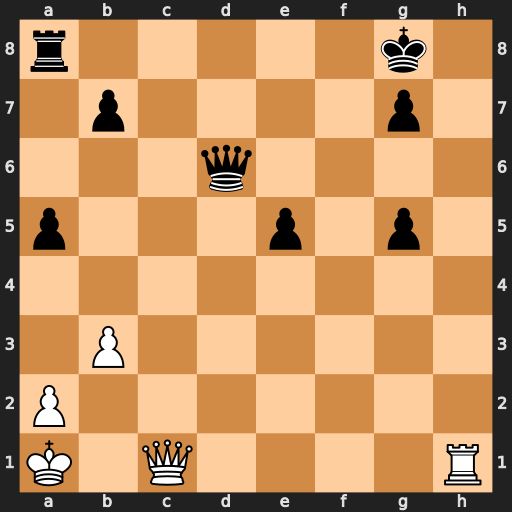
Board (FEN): r5k1/1p4p1/3q4/p3p1p1/8/1P6/P7/K1Q4R
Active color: w
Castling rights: -
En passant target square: -
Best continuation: Qc4+ Kf8 Rh8+ Ke7 Rxa8 Qd1+ Kb2